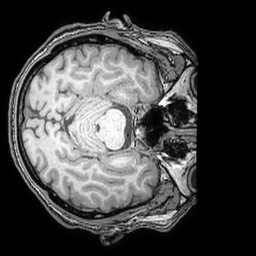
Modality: T1w
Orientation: axial
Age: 42
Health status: ill
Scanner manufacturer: philips
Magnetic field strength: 3 T
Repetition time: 0.007 s
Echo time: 0.0035 s